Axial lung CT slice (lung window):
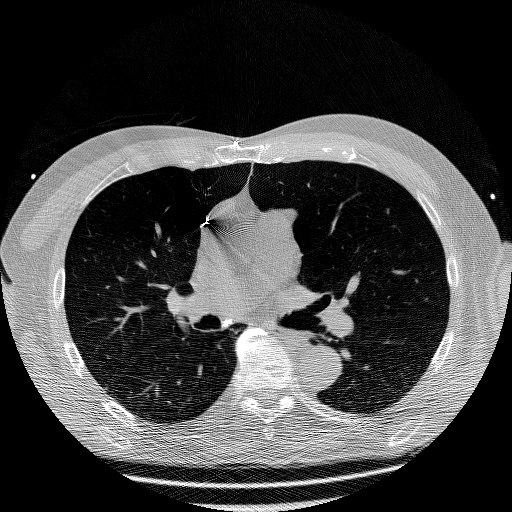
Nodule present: no